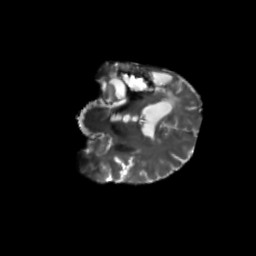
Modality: T2w
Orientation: coronal
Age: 53
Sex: male
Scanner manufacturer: siemens
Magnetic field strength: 3 T
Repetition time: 5.47 s
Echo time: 0.0854 s